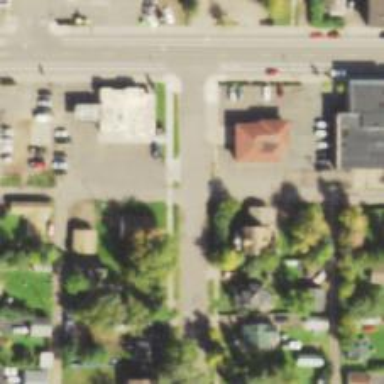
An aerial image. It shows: Alley classified as service road.